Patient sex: F
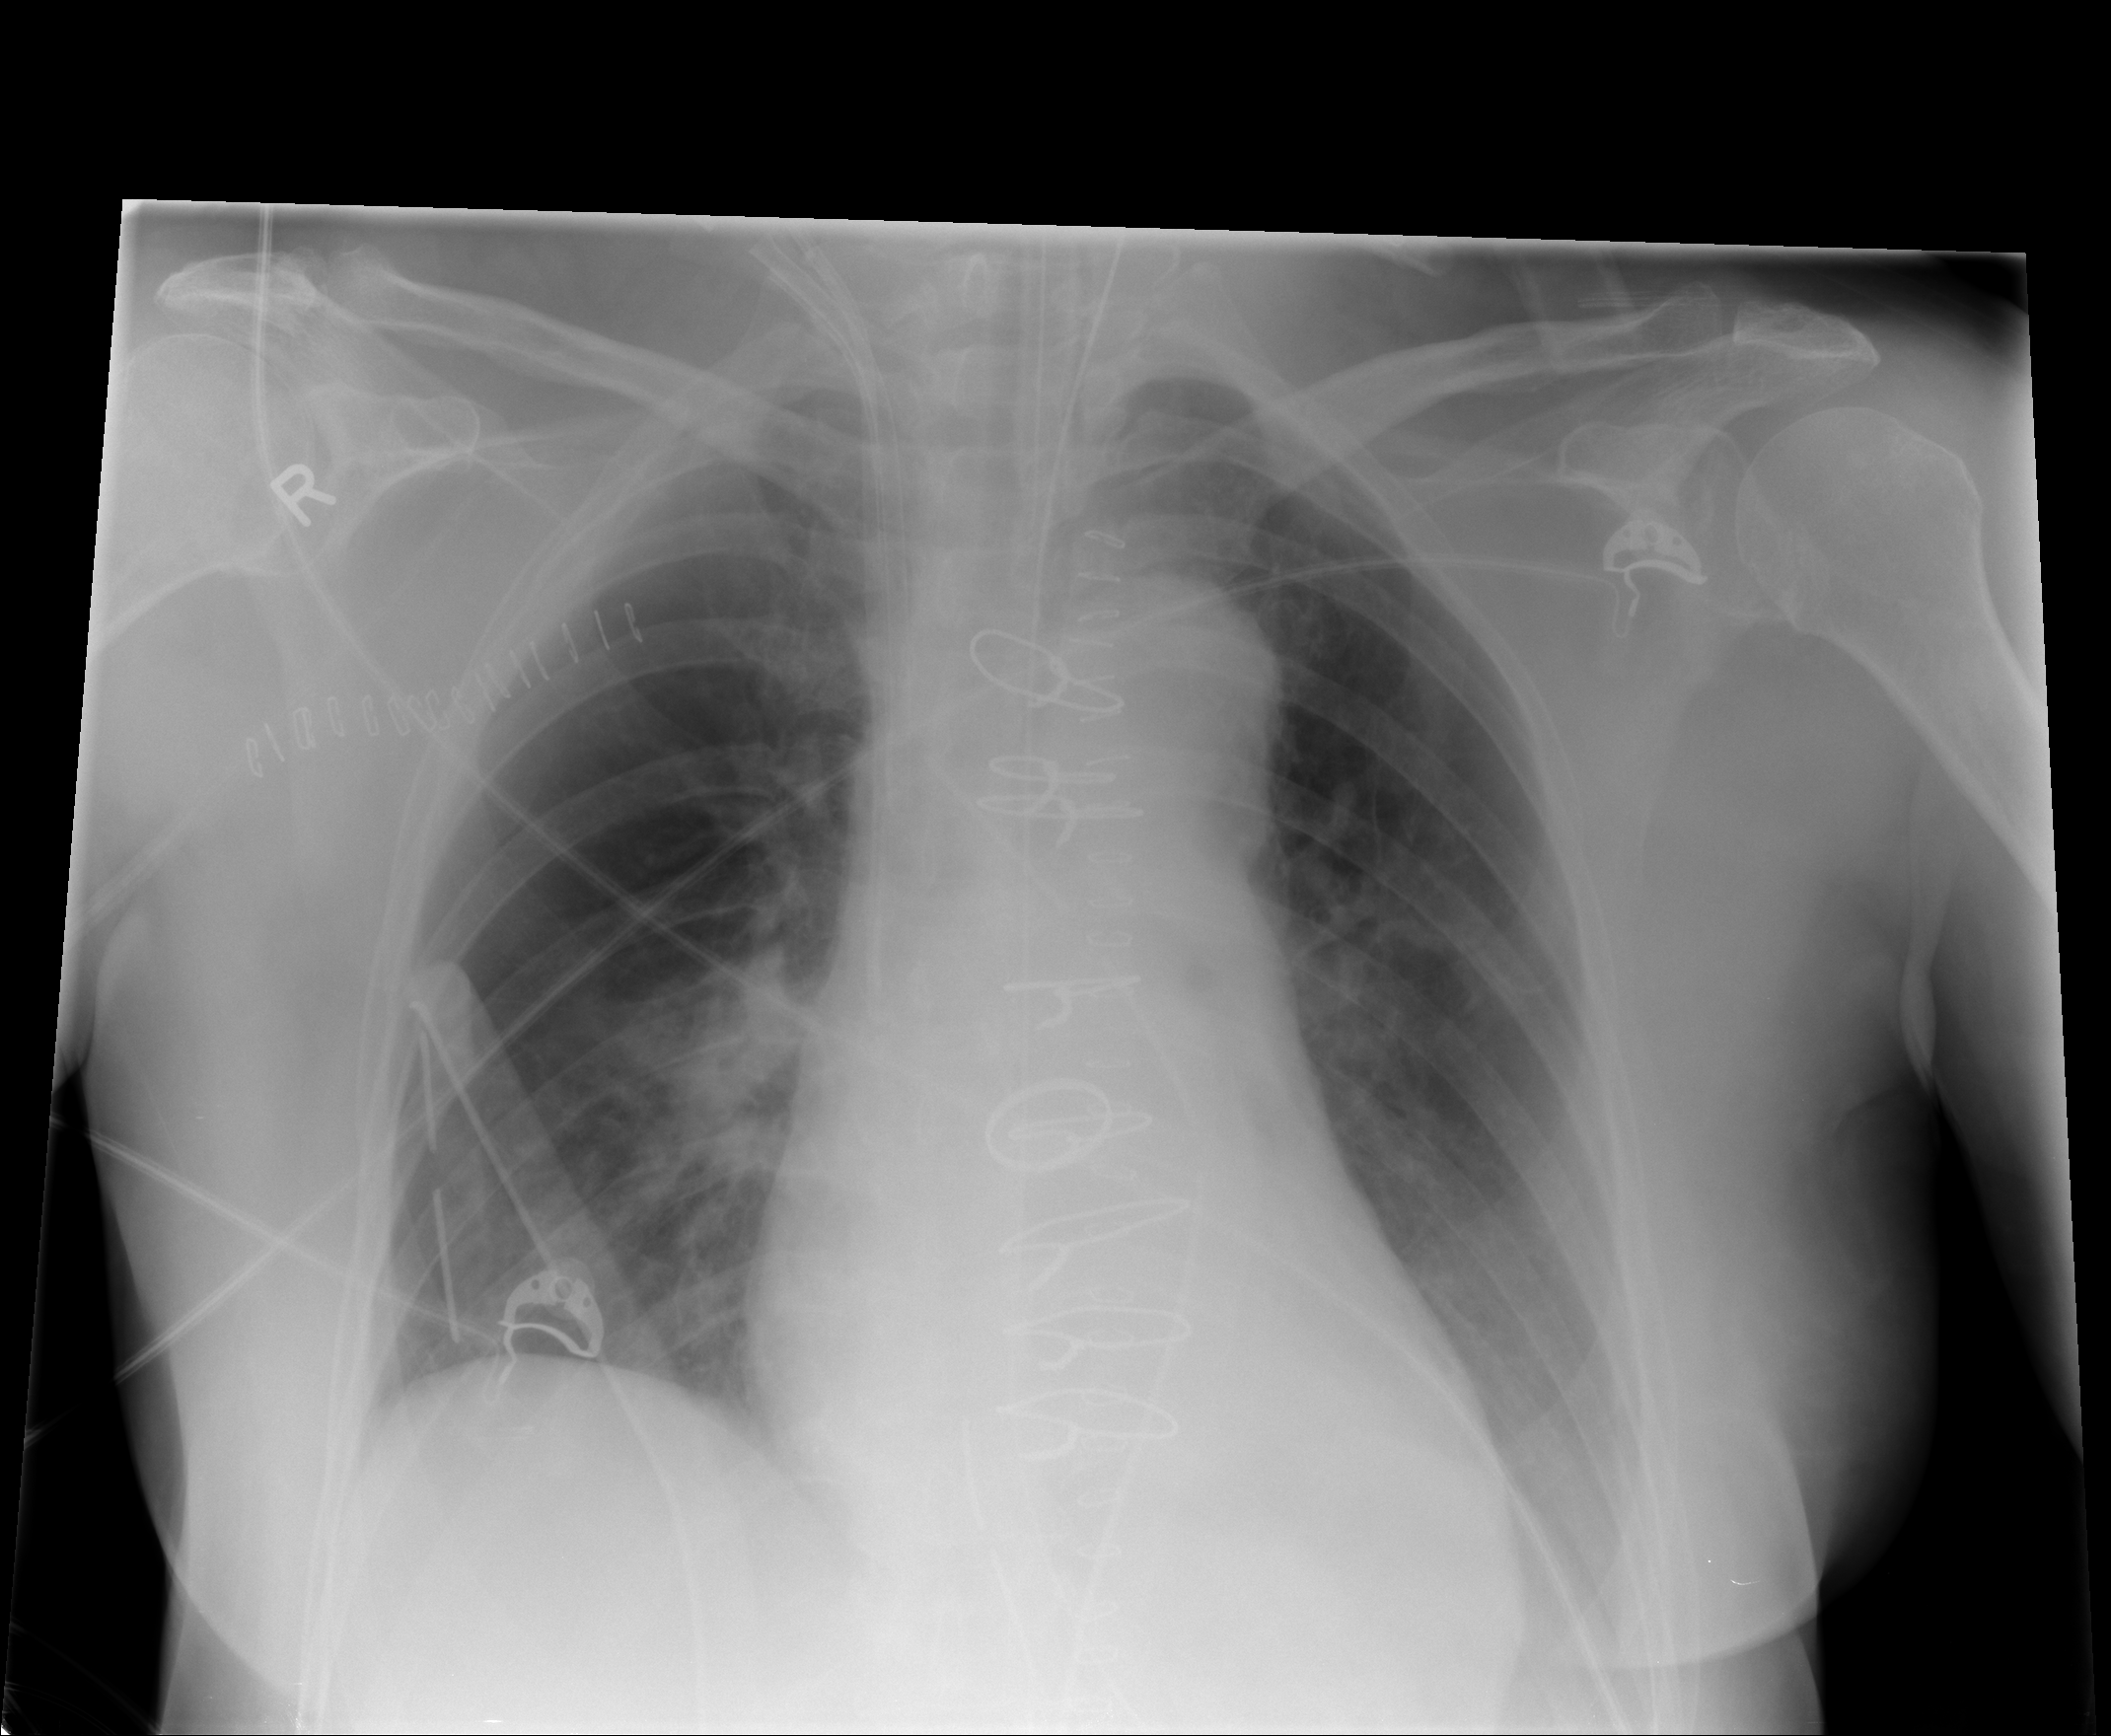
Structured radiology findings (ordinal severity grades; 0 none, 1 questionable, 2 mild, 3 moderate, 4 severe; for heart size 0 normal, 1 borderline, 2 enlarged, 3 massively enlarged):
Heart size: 2
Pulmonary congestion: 2
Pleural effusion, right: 0
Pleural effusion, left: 2
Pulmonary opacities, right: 0
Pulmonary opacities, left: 0
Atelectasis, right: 2
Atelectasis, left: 0